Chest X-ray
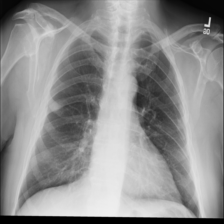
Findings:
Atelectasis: negative
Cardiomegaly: negative
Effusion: negative
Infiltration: negative
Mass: negative
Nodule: negative
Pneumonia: negative
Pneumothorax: negative
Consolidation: negative
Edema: negative
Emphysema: negative
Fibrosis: negative
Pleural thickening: negative
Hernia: negative